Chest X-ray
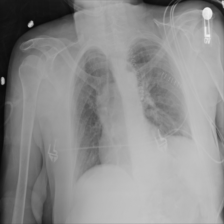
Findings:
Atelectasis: negative
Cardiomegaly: negative
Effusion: negative
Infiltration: negative
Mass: negative
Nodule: negative
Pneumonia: negative
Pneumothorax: negative
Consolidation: negative
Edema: negative
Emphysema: negative
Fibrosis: negative
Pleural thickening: negative
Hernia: negative